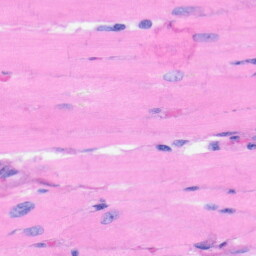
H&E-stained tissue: Heart